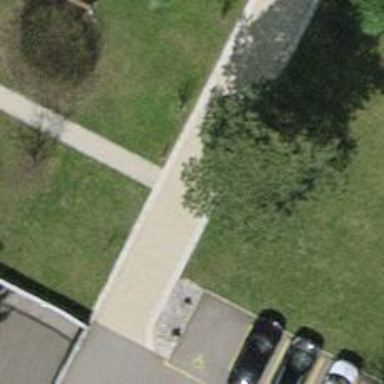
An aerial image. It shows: Footway made of paving stones.